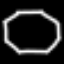
Label: octagon